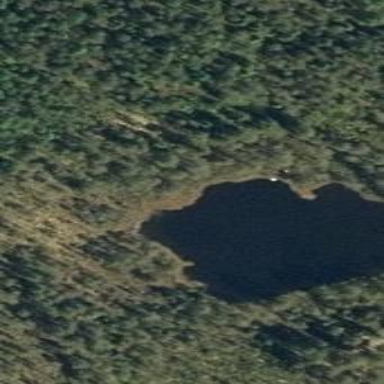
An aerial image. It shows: Lake with natural water.